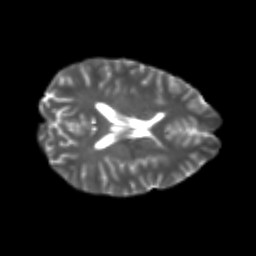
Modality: T2w
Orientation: axial
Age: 24
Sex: female
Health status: healthy
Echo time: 0.074 s